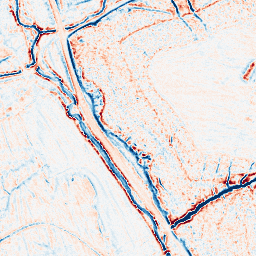
Category: edge_preserving
Decomposition family: bilateral
Decomposition parameters: d: 9
sigma_color: 75
sigma_space: 50
Upsampling method: quartic
Upsampling parameters: scale: 4
Upsampling scale: 4